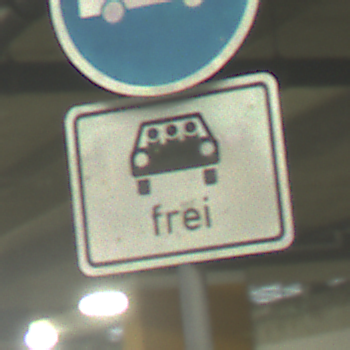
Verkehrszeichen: MehrfachbesetzePersonenkraftwagenFrei
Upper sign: Busssonderstreifen
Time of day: NotSpecified
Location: Indoor (Special)
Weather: NotSpecified
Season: NotSpecified
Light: Artificial